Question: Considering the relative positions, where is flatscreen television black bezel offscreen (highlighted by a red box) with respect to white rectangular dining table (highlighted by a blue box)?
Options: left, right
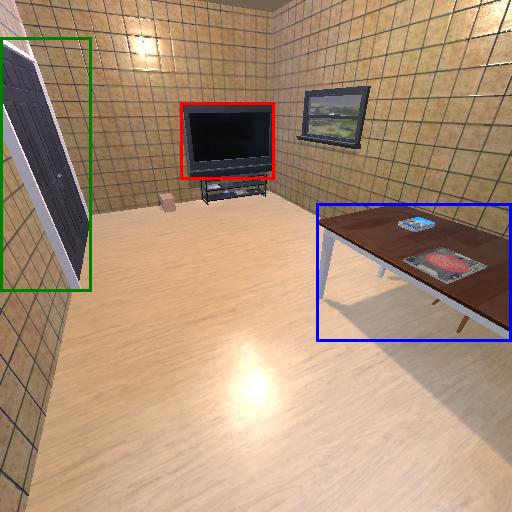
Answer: left